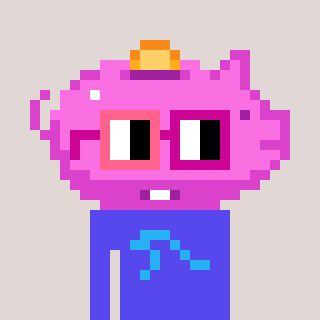
a pixel art character with square pink and red glasses, a piggybank-shaped head and a computerblue-colored body on a warm background